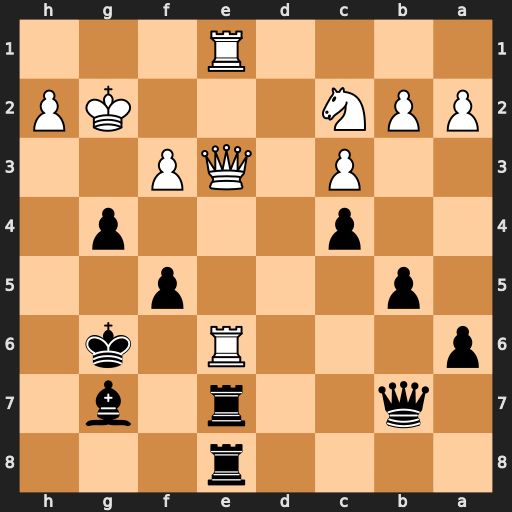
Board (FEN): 4r3/1q2r1b1/p3R1k1/1p3p2/2p3p1/2P1QP2/PPN3KP/4R3
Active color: b
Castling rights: -
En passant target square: -
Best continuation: Rxe6 Qxe6+ Rxe6